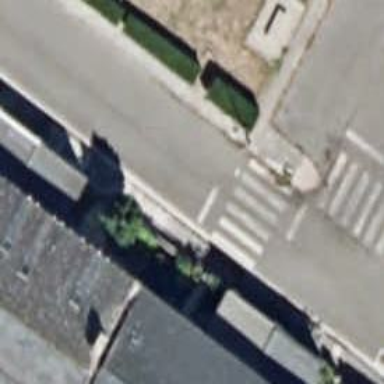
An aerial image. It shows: Pedestrian crossing with zebra markings on footway.